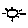
Label: sun